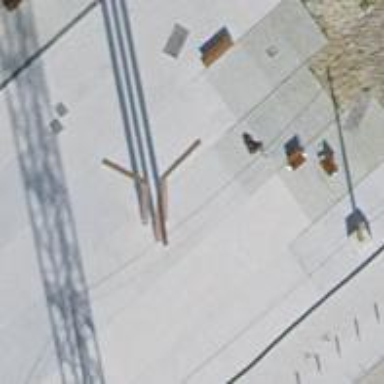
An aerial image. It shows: Pole serving as support.